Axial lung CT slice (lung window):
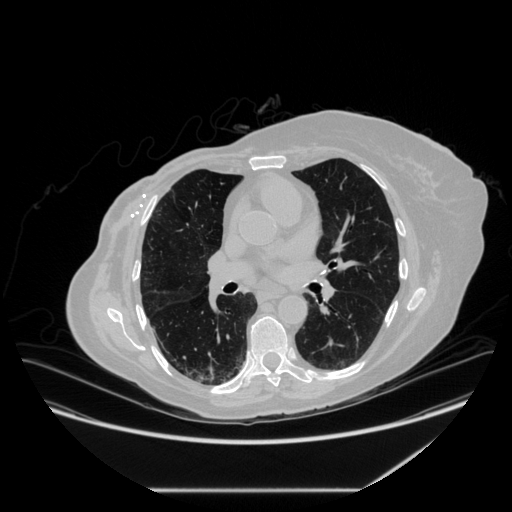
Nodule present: no